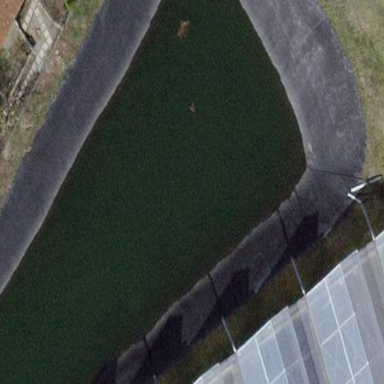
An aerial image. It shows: Pond surrounded by natural water.